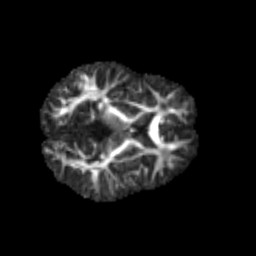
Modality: FA
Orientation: axial
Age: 6
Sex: male
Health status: healthy